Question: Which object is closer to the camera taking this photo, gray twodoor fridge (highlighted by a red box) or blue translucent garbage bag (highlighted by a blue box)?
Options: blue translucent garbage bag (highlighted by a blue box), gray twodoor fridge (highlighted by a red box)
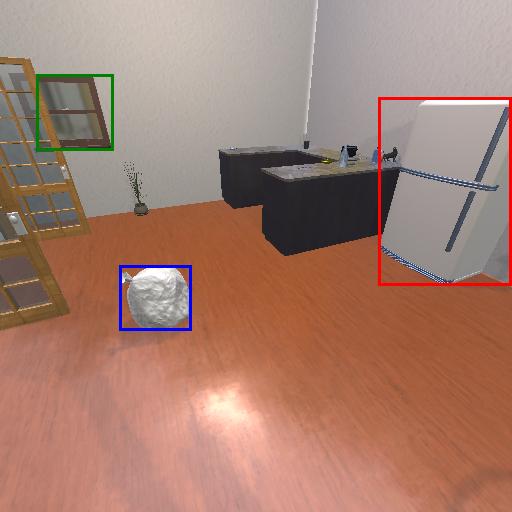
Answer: blue translucent garbage bag (highlighted by a blue box)